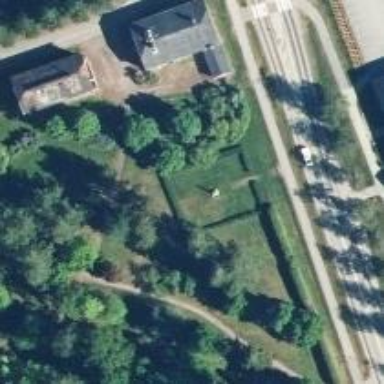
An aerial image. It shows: Memorial site with historic significance.